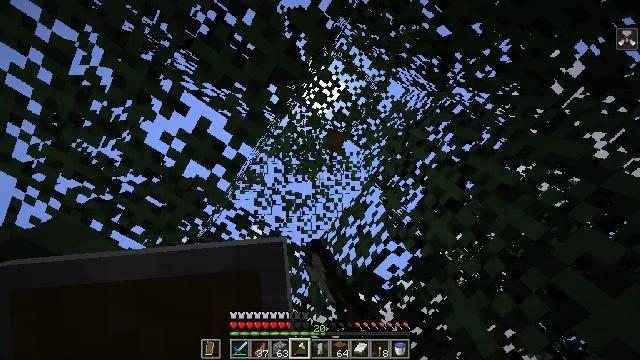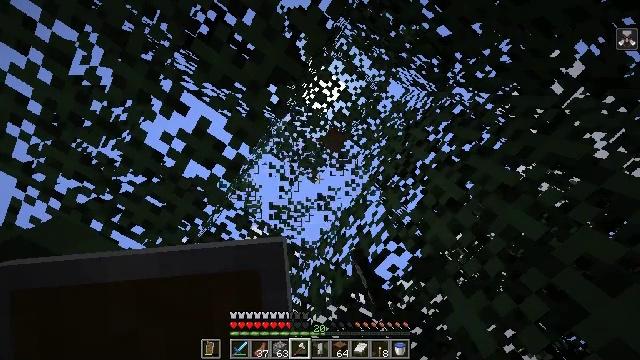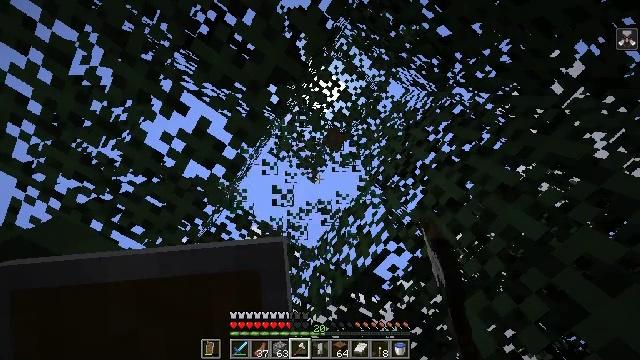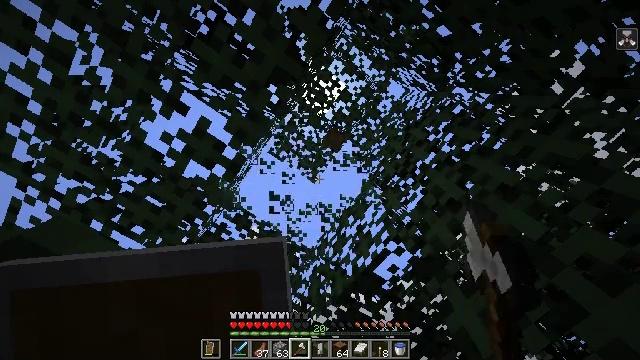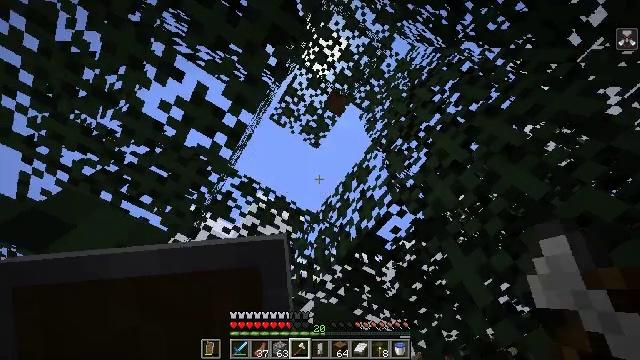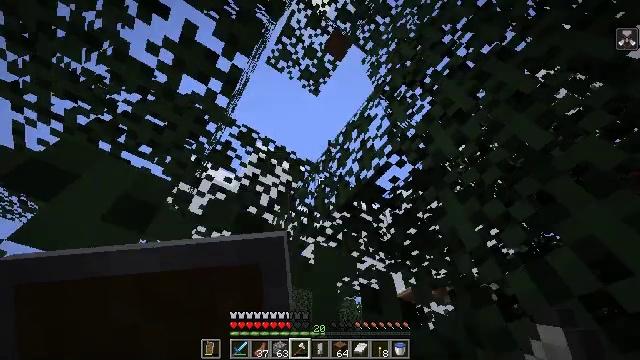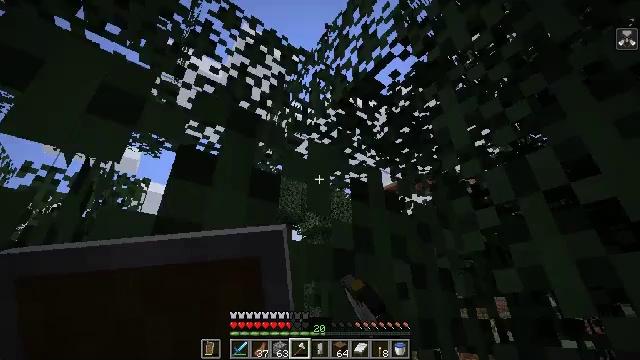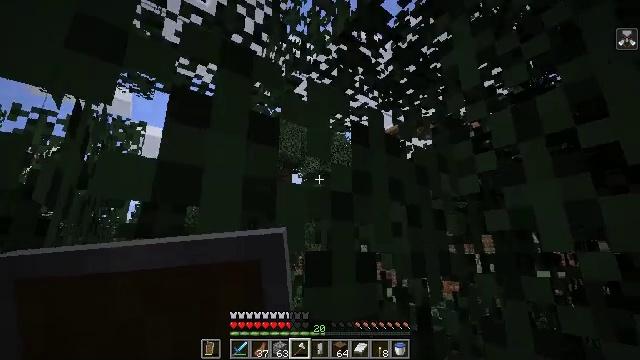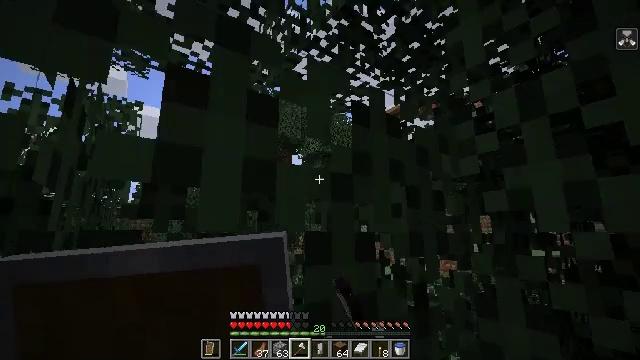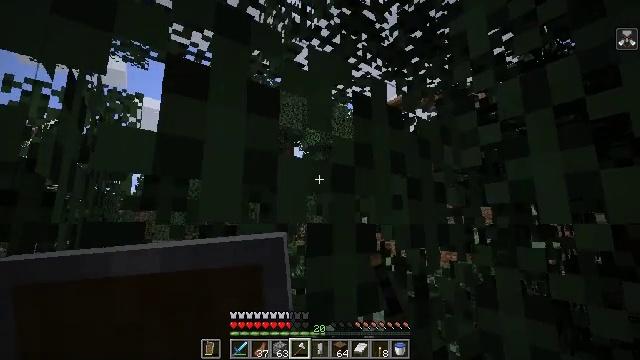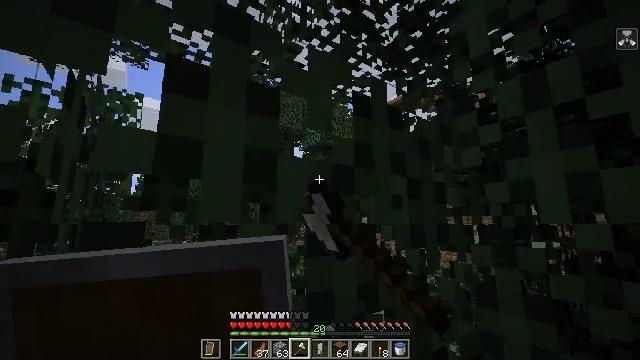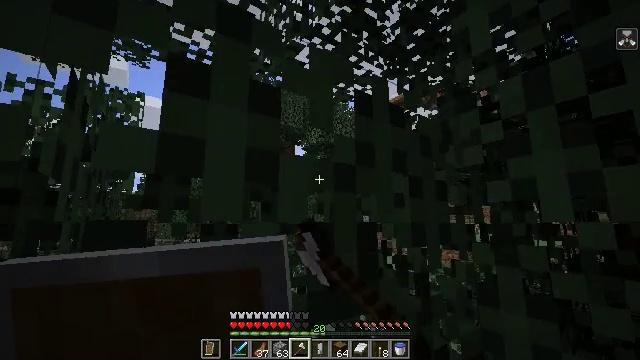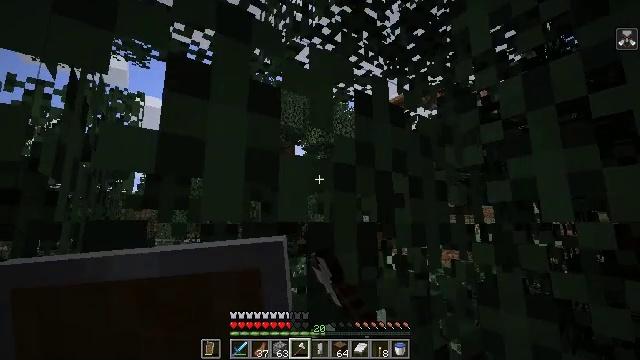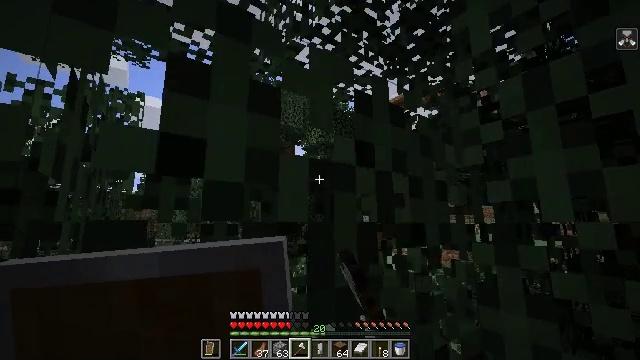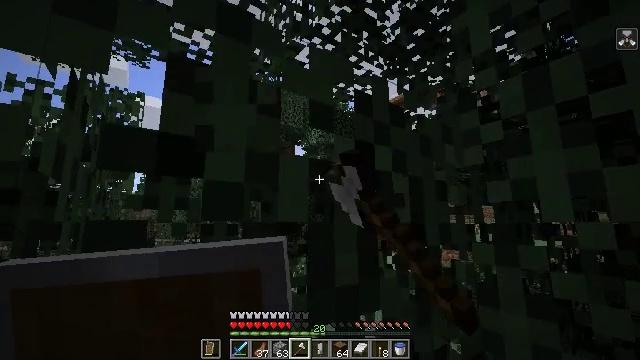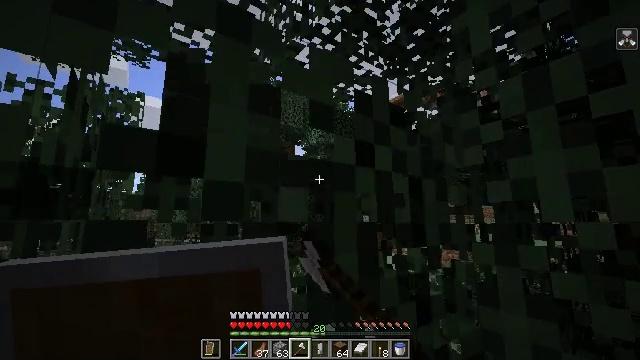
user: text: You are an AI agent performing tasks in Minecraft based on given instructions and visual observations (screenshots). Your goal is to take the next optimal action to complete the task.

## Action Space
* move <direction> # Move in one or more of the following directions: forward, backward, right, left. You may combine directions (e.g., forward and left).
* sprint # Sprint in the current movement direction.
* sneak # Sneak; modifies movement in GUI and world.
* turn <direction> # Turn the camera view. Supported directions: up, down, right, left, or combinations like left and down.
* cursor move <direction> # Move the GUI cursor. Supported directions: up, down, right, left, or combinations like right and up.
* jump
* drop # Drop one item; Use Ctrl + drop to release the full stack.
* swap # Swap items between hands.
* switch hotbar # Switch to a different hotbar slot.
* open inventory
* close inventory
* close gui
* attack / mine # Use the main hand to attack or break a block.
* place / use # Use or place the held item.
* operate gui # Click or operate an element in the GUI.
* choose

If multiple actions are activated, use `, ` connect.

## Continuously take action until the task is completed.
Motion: motion action
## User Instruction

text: Break the spruce leaves to clear the area.
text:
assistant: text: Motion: attack / mine
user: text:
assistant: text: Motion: attack / mine
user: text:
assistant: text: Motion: attack / mine
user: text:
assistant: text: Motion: turn left and down, attack / mine
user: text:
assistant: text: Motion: turn down, attack / mine
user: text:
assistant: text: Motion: turn right and down, attack / mine
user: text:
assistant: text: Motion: turn down, attack / mine
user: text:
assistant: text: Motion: turn down, attack / mine
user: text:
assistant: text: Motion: turn down, attack / mine
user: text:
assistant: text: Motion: attack / mine
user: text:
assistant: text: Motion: attack / mine
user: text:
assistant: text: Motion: attack / mine
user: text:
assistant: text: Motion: attack / mine
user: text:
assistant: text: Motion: attack / mine
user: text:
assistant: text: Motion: attack / mine
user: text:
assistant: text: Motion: attack / mine
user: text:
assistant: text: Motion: attack / mine
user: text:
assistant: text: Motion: turn up, attack / mine
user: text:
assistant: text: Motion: turn right and up, attack / mine
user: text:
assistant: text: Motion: turn right and up, attack / mine
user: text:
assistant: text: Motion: turn right and up, attack / mine
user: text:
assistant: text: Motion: turn right and up, attack / mine
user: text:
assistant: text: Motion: move forward, turn right and up, attack / mine
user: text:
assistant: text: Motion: move forward, turn right and up
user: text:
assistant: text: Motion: move forward
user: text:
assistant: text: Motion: no_op
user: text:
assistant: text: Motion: no_op
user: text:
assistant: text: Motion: turn right and up
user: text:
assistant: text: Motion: turn right and up
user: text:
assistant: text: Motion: turn right and up